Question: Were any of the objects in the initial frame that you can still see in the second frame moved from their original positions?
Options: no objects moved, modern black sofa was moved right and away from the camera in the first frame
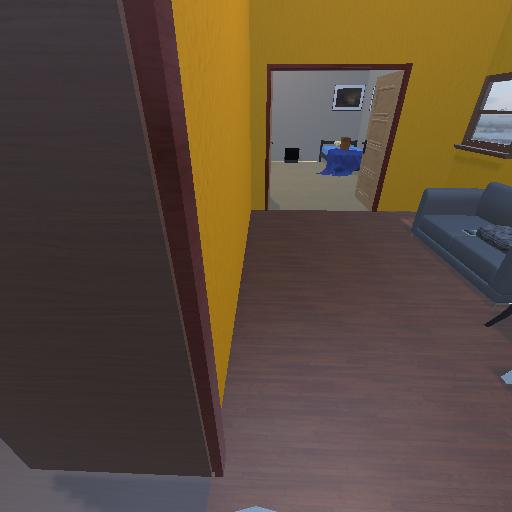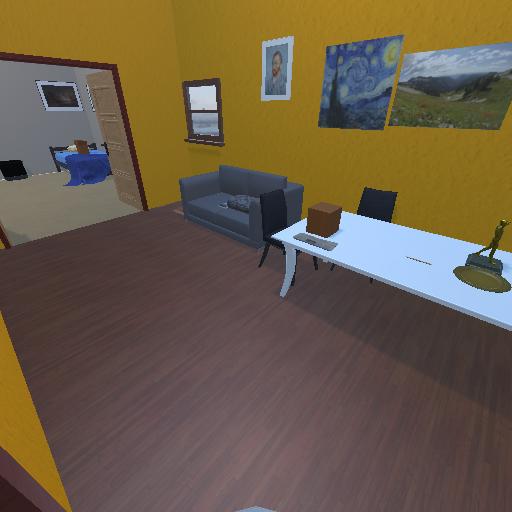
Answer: no objects moved